Question: I have created a column of checkboxes and underneath I have a total box, where if a box is checked I want to add 8 to the total box, I have tried a few ways but am at a loss. My Current formula is as follow:
'=QUERY(K3:K9,"where K = 0",1+8)'
This, however, is only returning the True or false option. when all I'm trying to do is make it return a +8
Example
2 boxes checked that cell shows 16
5 boxes checked that cell shows 40

You can see what I am working on at this link and feel free to help with anything you want I do have it backed up and am struggling a lot with this. I will return at 2 am EST
<URL>
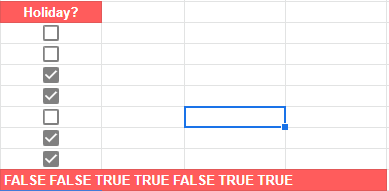
Answer: try:
'''
=ARRAYFORMULA(SUM(IF(K3:K9=TRUE, 8, 0)))
'''
<URL>
---
or:
'''
=COUNTIF(K3:K9, TRUE)*8
'''
<URL>